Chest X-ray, AP view. Patient: 40 years old, sex M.
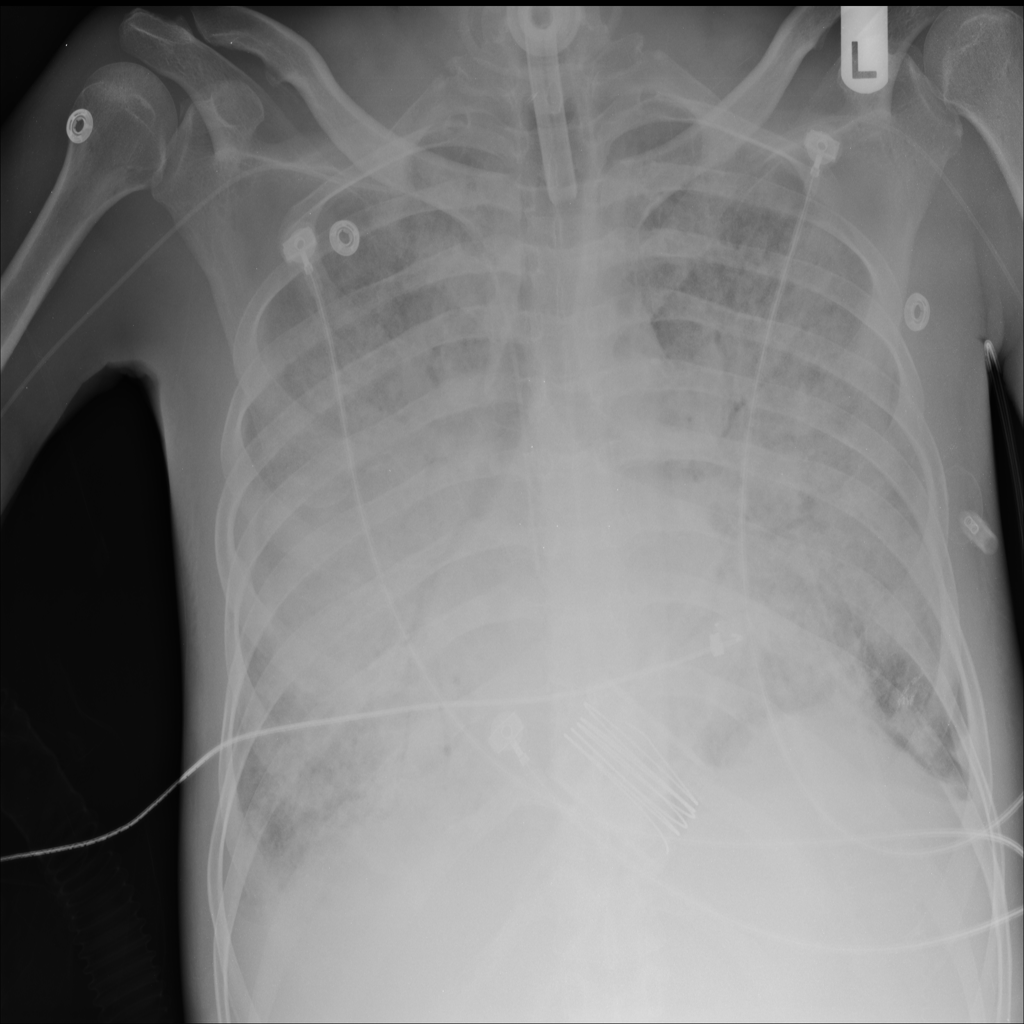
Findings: No Finding